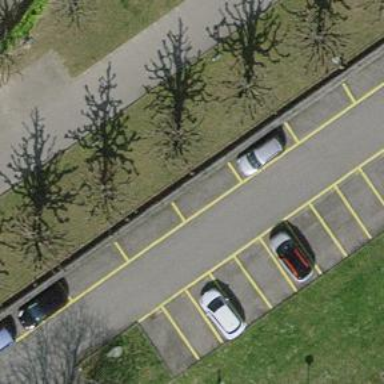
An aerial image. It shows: Parking available on the street side.